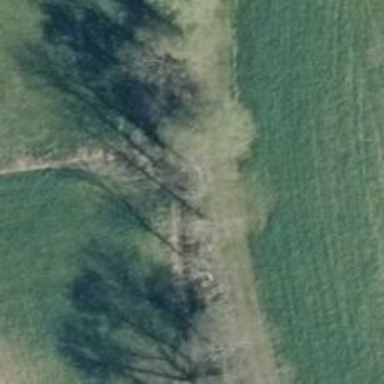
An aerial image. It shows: Row of trees in natural setting.